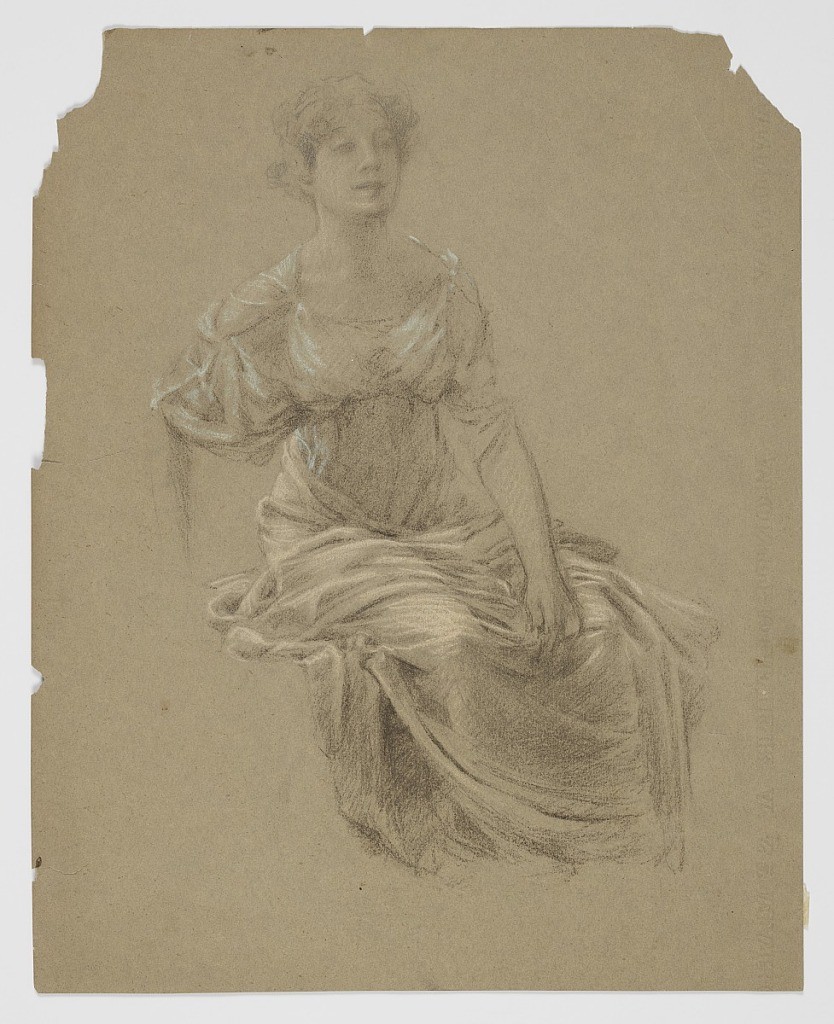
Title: Study for woman, “Vintage Festival,” Mendelssohn Glee Club, New York, NY
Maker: Robert Frederick Blum, American, 1857–1903
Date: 1895–1898
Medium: Pastel crayon on grey wove paper
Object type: Drawing
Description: Sketch of a female figure with detail of fabric gathering around her shoulders and knees. The entire figure is shown without feet and slightly sketched right forearm.